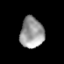
Tissue: prostate
Cell type: T cells
Senescence score: 0.7103
Nuclear area (px): 714
Mean DAPI intensity: 154.669